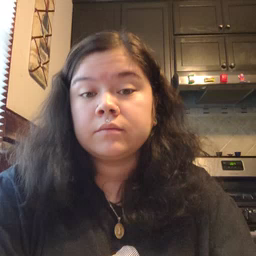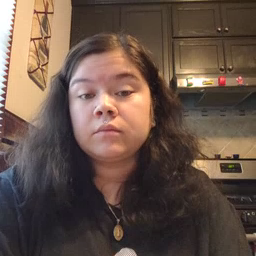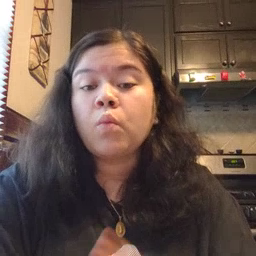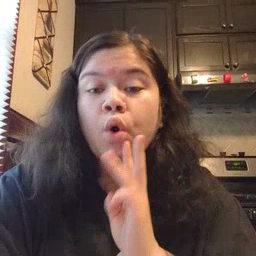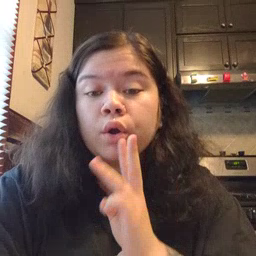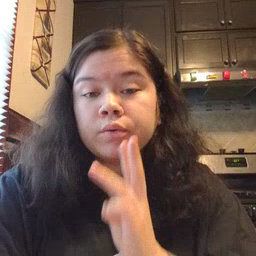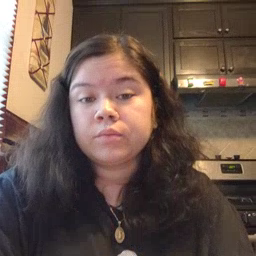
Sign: water